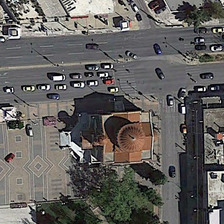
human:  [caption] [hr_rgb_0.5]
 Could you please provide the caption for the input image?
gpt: a church with several green trees is near a road with many cars .

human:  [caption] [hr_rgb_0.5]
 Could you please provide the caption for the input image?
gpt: a church with several green trees is near a road with many cars .

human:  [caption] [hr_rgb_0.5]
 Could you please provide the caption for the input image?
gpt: a church with several green trees is near a road with many cars .

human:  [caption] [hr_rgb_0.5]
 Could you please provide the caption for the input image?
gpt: a church with several green trees is near a road with many cars .

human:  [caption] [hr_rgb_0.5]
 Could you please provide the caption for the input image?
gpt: a church with several green trees is near a road with many cars .